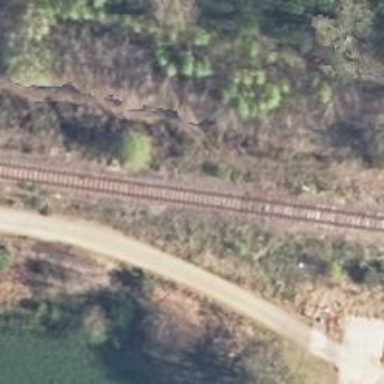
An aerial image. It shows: Railway yard.